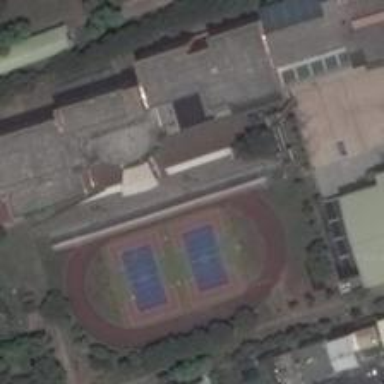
Buildings embrace this exercise yard which is made up of two basketball courts .